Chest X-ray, AP view. Patient: 32 years old, sex F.
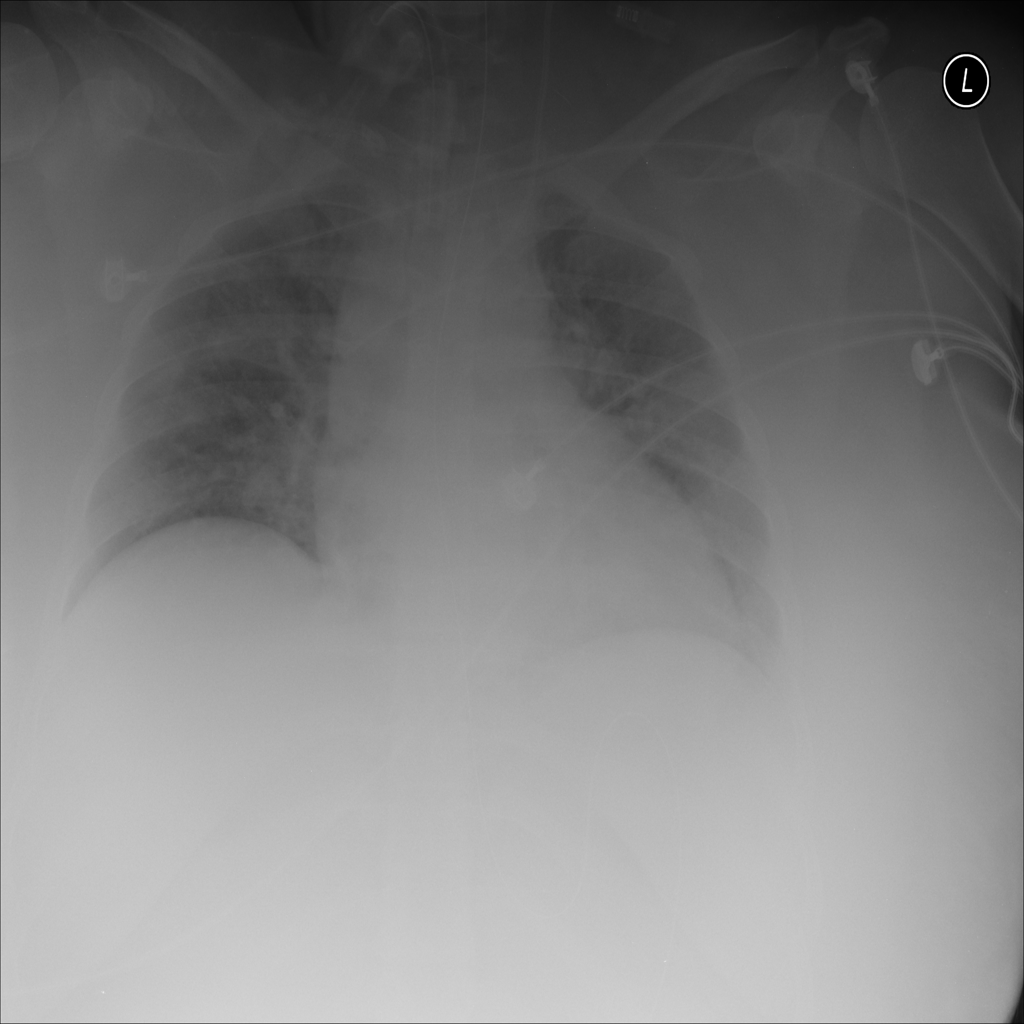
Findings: No Finding